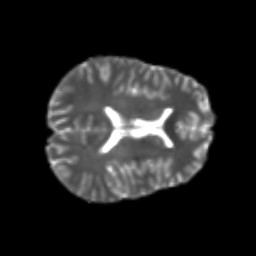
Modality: T2w
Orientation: axial
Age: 22
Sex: male
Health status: healthy
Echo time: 0.074 s